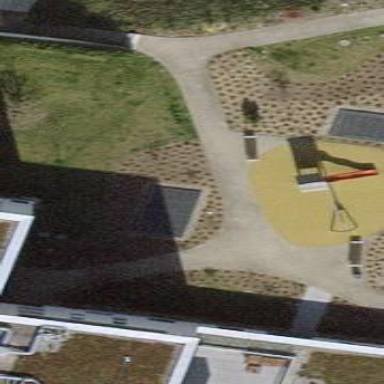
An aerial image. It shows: Playground area for leisure land.